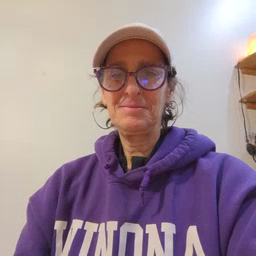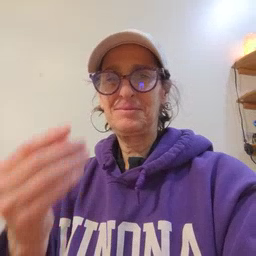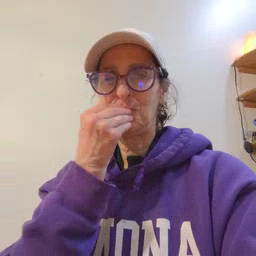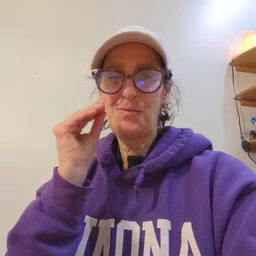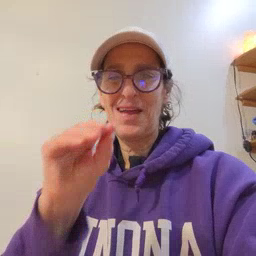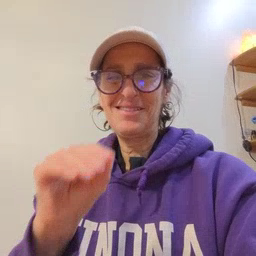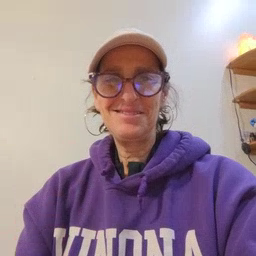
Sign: kiss